Question: How can I give the labels "a", "b", "c" individual colors (e.g. "a" in green, "b" in blue, "c" in red) in the example below?
'''
import numpy as np
import matplotlib.pyplot as plt
fig, ax = plt.subplots()
p = plt.boxplot(np.random.normal(size=(10,3)))
ax.set_xticklabels(list("abc"))
plt.show()
'''

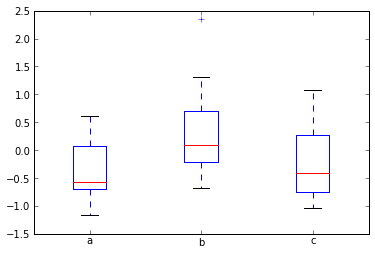
Answer: The code:
'''
import numpy as np
import matplotlib.pyplot as plt
fig, ax = plt.subplots()
p = plt.boxplot(np.random.normal(size=(10,3)))
ax.set_xticklabels(list("abc"))
[t.set_color(i) for (i,t) in
zip(['red','green','blue'],ax.xaxis.get_ticklabels())]
plt.show()
'''
Gives me: